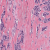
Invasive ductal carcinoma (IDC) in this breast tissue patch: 1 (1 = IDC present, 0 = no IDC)